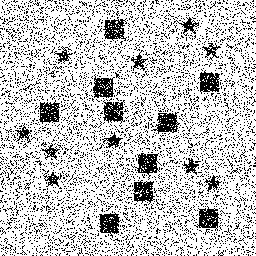
Squares: 10
Triangles: 0
Stars: 10
Total shapes: 20